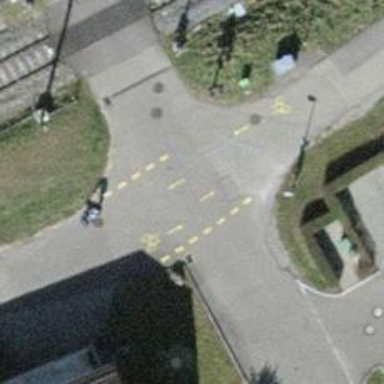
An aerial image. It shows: Uncontrolled crossing on the road.